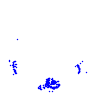
Particle: kaon